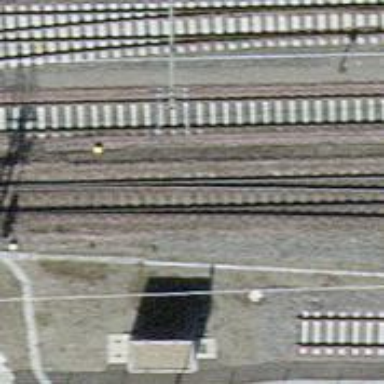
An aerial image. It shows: Railway switch.